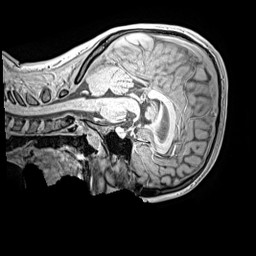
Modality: MP2RAGE
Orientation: sagittal
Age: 13
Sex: female
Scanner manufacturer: siemens
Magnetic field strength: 3 T
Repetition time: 4 s
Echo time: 0.00299 s